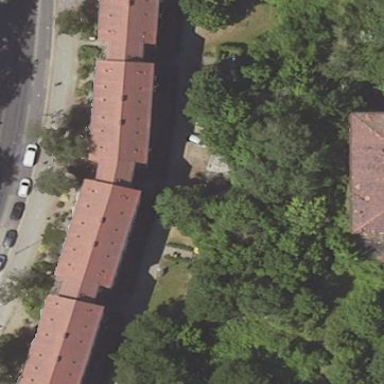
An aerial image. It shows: Apartment building with gabled roof. The roof is oriented along the building and is painted red.